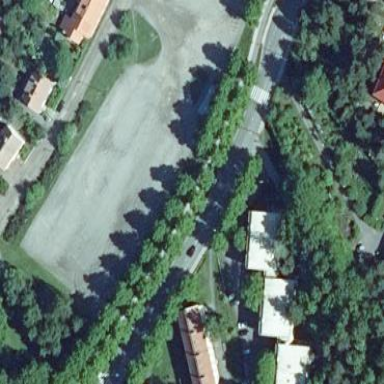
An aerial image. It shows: Multi-sport pitch with fine gravel surface.